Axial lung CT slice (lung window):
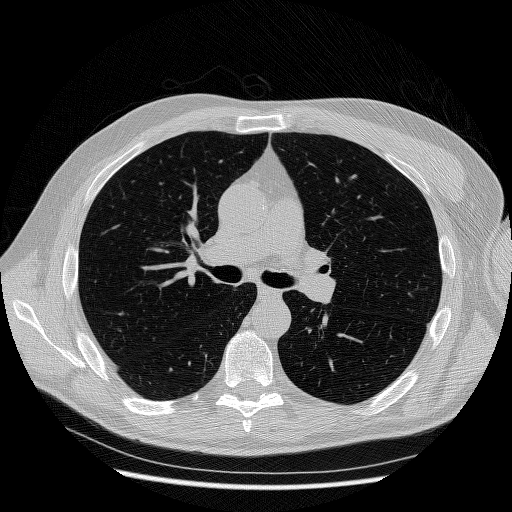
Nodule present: no